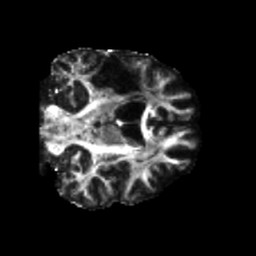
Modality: FA
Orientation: coronal
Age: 54
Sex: male
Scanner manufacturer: siemens
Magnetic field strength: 3 T
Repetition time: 5.25 s
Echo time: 0.08 s